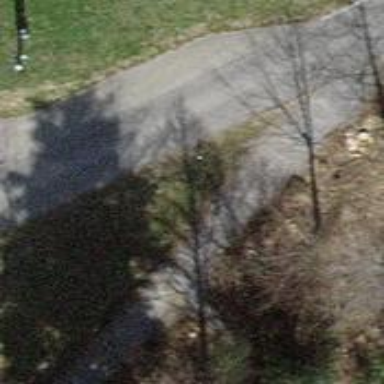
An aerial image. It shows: Footway with pebblestone surface.